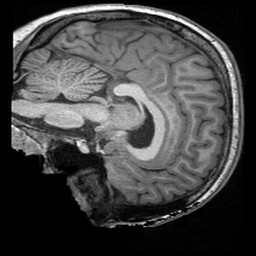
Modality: T1w
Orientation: sagittal